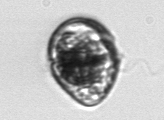
Label: Gyrodinium